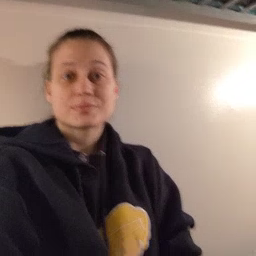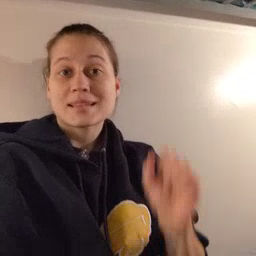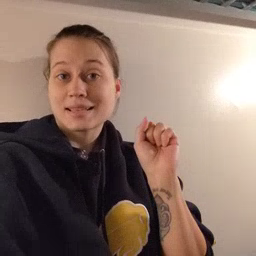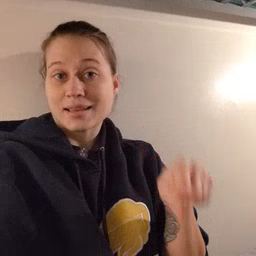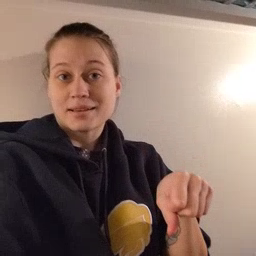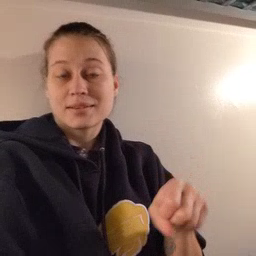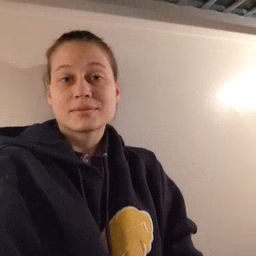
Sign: can